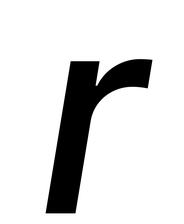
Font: Inter-Italic_Medium_Italic